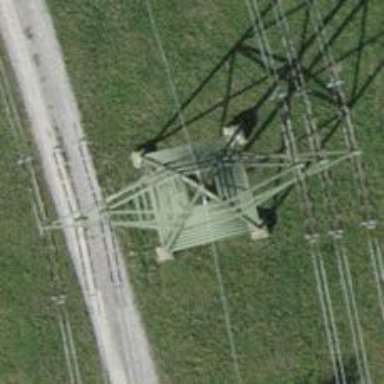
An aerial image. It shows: Lattice structure tower used for power transmission.